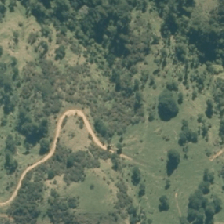
Land cover: broadleaved_indigenous_hardwood